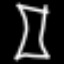
Label: hourglass